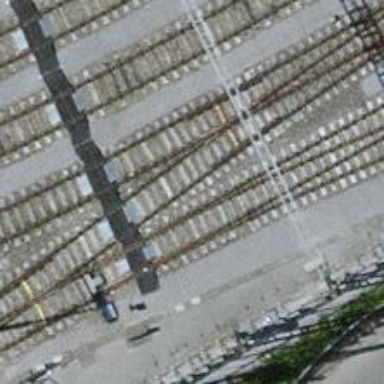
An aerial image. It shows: Railway yard with single rail track. The electrified track has contact line for power supply.